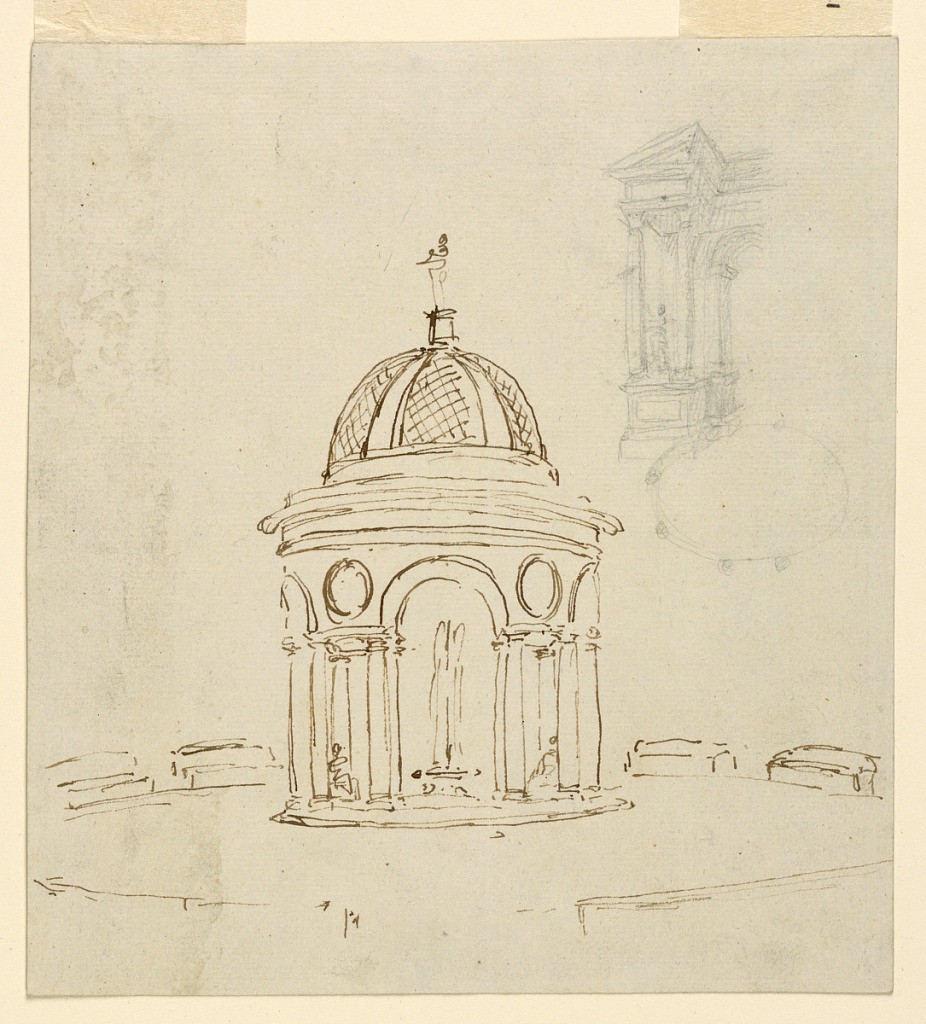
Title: Designs for Two Fountains
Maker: Carlo Francesco Barabino, Italian, 1768 – 1835
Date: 1785–90
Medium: Pen and ink, graphite on paper
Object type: Drawing
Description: Fountain designs.